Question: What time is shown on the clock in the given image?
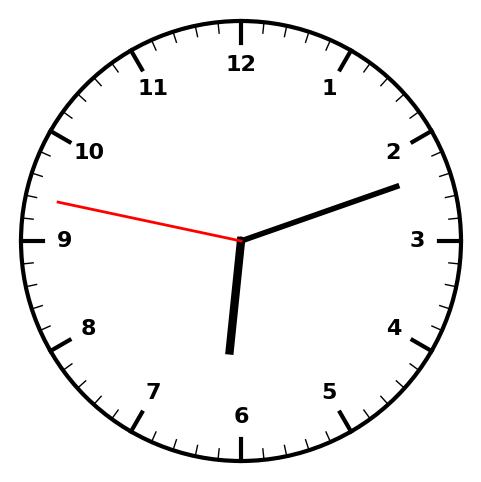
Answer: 06:11:47